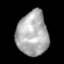
Tissue: lung
Cell type: T cells
Senescence score: 0.2246
Nuclear area (px): 1352
Mean DAPI intensity: 173.706